Question: I can't find how to plot values by a string into a time chart.
Here is my data.
The input (from csv):
'''
Fecha,Pais,count
"20/05/2017",Brazil,1
"20/05/2017",China,821
"20/05/2017",Czechia,31
"20/05/2017",France,1
"20/05/2017","Republic of Korea",1
"21/05/2017",Argentina,5
"21/05/2017",Australia,2
"21/05/2017",China,3043
"21/05/2017",Denmark,1
"21/05/2017",Egypt,1
...
..
.
'''
I have imported al the data from the CSV with the Date, String and Integer values parsed well:
'''
DatetimeIndex(['2017-05-20', '2017-05-20', '2017-05-20', '2017-05-20',
'2017-05-20', '2017-05-21', '2017-05-21', '2017-05-21',
'2017-05-21', '2017-05-21', '2017-05-21', '2017-05-21',
'2017-05-21', '2017-05-21', '2017-05-21', '2017-05-21',
'2017-05-21', '2017-05-21', '2017-05-21', '2017-05-21',
'2017-05-22', '2017-05-22', '2017-05-22', '2017-05-22',
'2017-05-22', '2017-05-22', '2017-05-22', '2017-05-22',
'2017-05-22', '2017-05-22', '2017-05-22', '2017-05-22',
'2017-05-22', '2017-05-22', '2017-05-22', '2017-05-22'],
dtype='datetime64[ns]', freq=None)
['Brazil' 'China' 'Czechia' 'France' 'Republic of Korea' 'Argentina'
'Australia' 'China' 'Denmark' 'Egypt' 'France' 'Hungary' 'Netherlands'
'Oman' 'Republic of Korea' 'Russia' 'Slovak Republic' 'Taiwan' 'Ukraine'
'United Arab Emirates' 'Argentina' 'Brazil' 'China' 'Czechia' 'Ecuador'
'France' 'Germany' 'India' 'Latvia' 'Liberia' 'Pakistan' 'Peru'
'Republic of Korea' 'Russia' 'Taiwan' 'Ukraine']
['1' '821' '31' '1' '1' '5' '2' '3043' '1' '1' '1' '1' '1' '1' '1' '1' '1'
'3' '48' '1' '2' '1' '3759' '79' '2' '1' '3' '1' '192' '1' '1' '1' '1' '2'
'1' '1']
'''
In fact I have the plot:

but, I can't join the values by the same country, plotting the history by each in the date that contains data.
Here is my code:
'''
import numpy as np
import pandas as pd
import matplotlib.pyplot as plt
from matplotlib.dates import DateFormatter, DayLocator, AutoDateLocator, AutoDateFormatter
import datetime
locator = DayLocator()
formatter = AutoDateFormatter(locator)
date, country, count = np.loadtxt("72hcountcountry.csv",
delimiter=',',
unpack=True,
dtype='string',
skiprows=1)
date = np.char.replace (date, '"', '')
country = np.char.replace (country, '"', '')
date2 = pd.to_datetime(date, format="%d/%m/%Y")
print date2
print country
print count
fig, ax = plt.subplots()
ax.plot_date(date2, count)
ax.xaxis.set_major_locator(locator)
ax.xaxis.set_major_formatter(formatter)
ax.autoscale_view()
ax.grid(True)
fig.autofmt_xdate()
plt.show()
'''
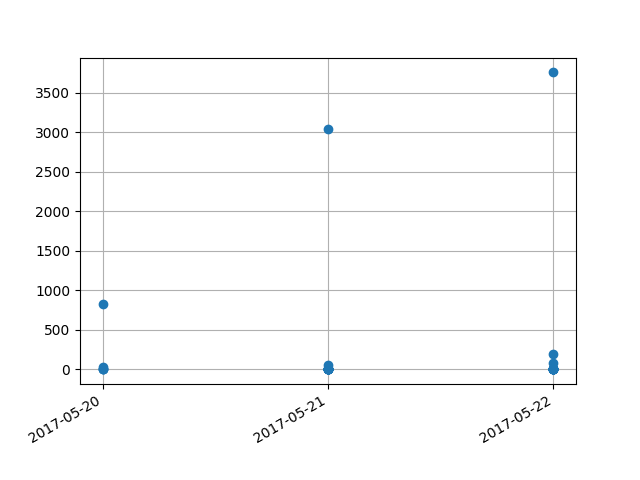
Answer: If I understand correctly what you are trying to do, you can achieve it using the Pandas library: you need to read the input data into a 'DataFrame' (it should handle correctly the date format), and then make use of the 'groupby' method (see doc <URL>.
A simple example for the case of your csv file is here (you'll probably want to additionally change the format of ticks, etc.):
'''
import numpy as np
import pandas as pd
import matplotlib.pyplot as plt
infile = "foo.csv"
# Read in the file to a Pandas 'DataFrame'
df = pd.read_csv(infile)
# Group the different entries by the content of the
# Country/Pais column
dfg = df.groupby('Pais')
fig, ax = plt.subplots()
# Loop over group names (country names),
# and plot each one separately (assigning the appropriate label)
for country in dfg.groups.keys():
thisdf = dfg.get_group(country)
ax.plot_date(thisdf['Fecha'], thisdf['count'], 'o-', label=country)
ax.legend()
fig.autofmt_xdate()
plt.show()
'''
And here is the result (for a minimal version of your input file):
<URL>